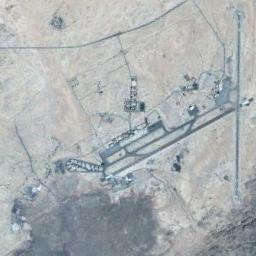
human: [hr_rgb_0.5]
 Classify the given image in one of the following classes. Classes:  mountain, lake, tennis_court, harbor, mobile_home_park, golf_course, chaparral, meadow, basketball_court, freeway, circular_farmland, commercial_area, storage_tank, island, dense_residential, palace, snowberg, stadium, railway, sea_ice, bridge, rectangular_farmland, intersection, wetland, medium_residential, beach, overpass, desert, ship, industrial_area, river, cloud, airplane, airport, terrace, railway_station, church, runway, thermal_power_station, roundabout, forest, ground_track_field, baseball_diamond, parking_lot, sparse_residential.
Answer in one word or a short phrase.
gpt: airport